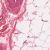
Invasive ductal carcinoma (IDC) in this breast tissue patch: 0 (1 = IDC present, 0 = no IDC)